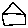
Label: house